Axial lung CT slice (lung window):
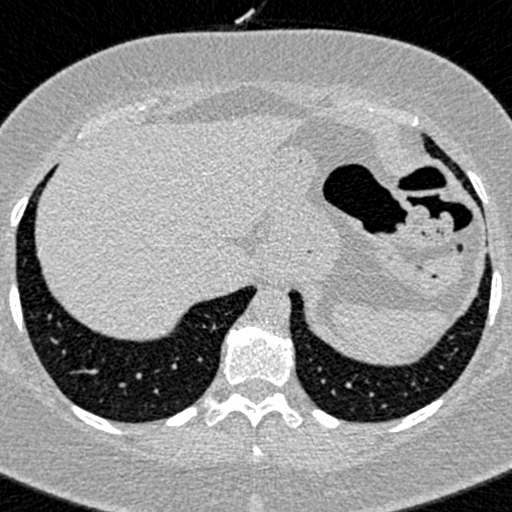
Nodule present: no